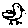
Label: bird